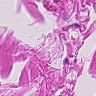
Metastatic tissue present: no